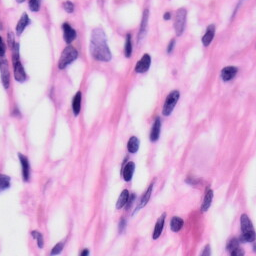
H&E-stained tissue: Skin